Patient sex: M
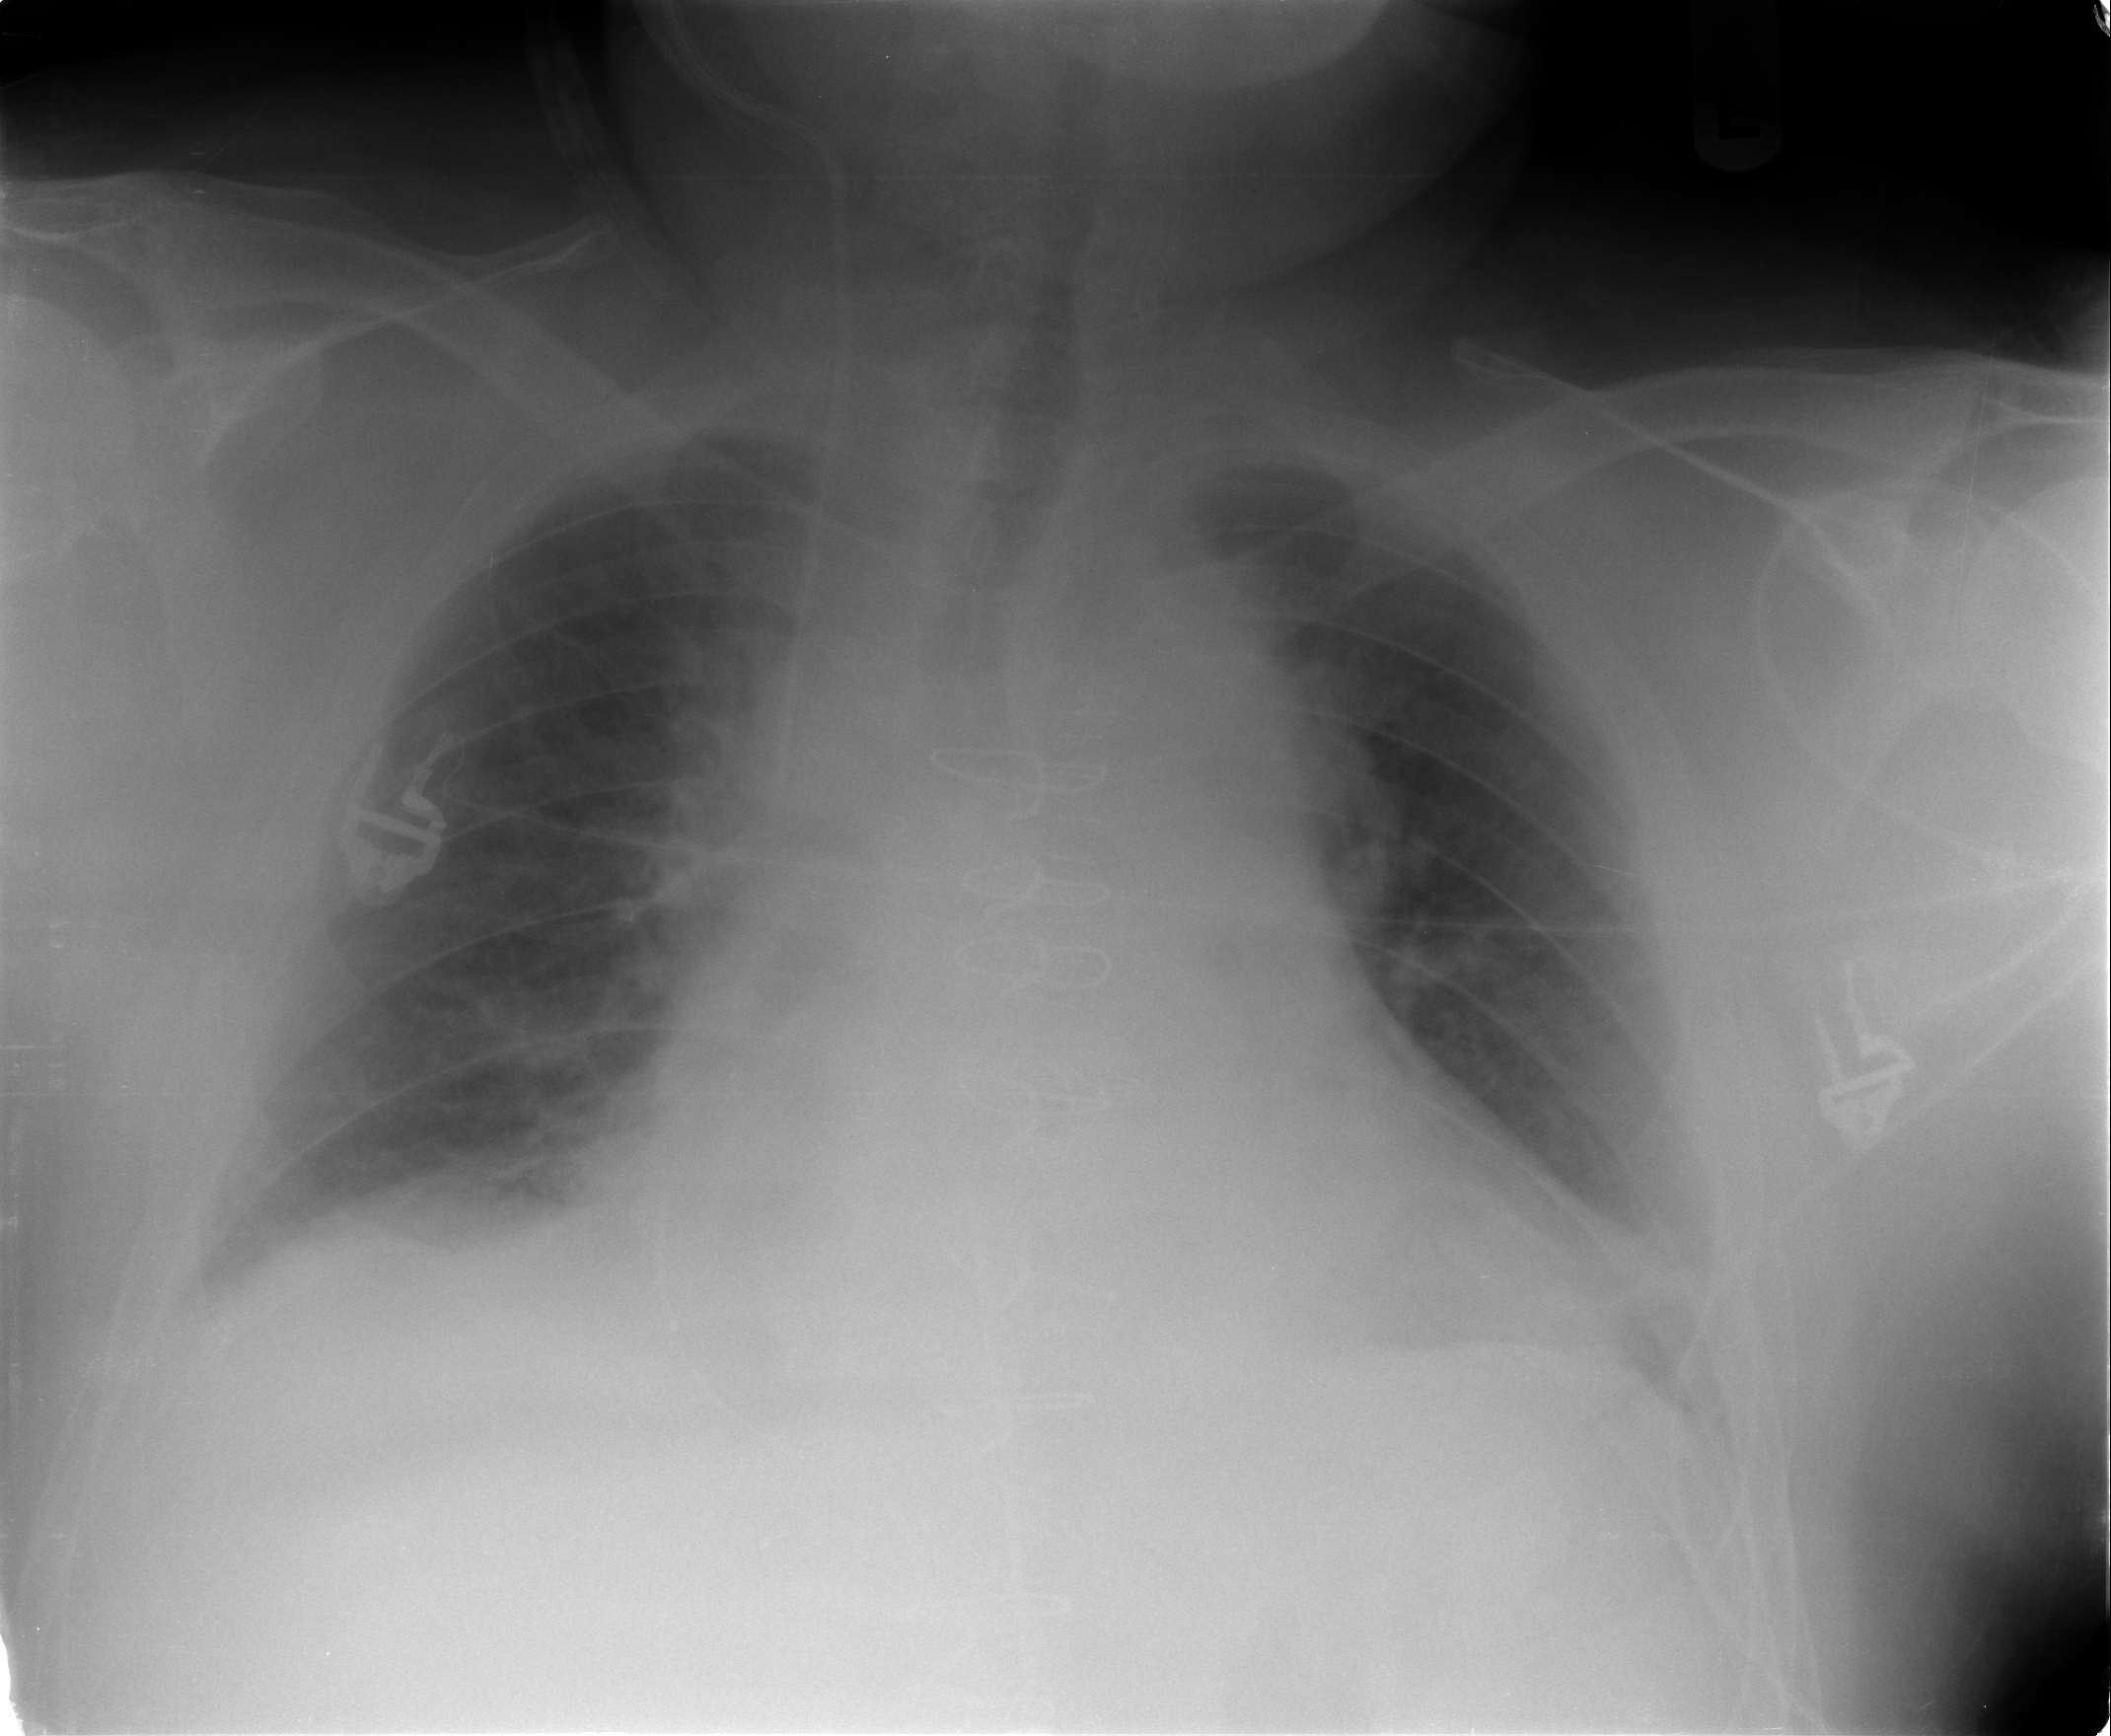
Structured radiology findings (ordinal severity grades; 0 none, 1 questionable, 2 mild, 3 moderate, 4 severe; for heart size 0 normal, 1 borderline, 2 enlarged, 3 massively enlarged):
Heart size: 2
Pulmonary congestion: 1
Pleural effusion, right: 1
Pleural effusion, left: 1
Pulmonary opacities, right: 0
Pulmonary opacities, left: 0
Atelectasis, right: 1
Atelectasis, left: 1